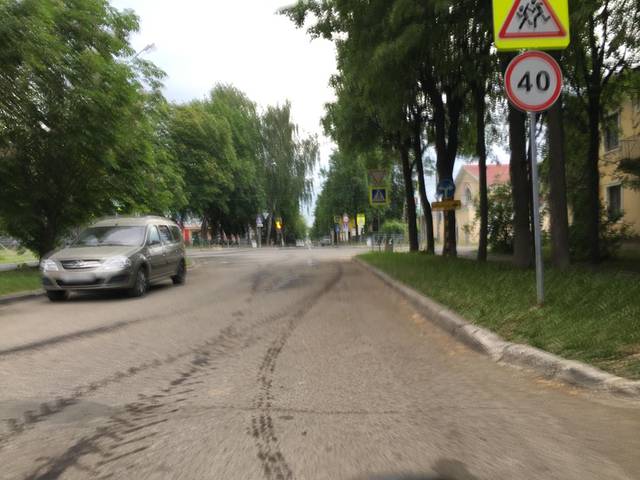
Region: Russia
Coordinates: 56.64, 47.898